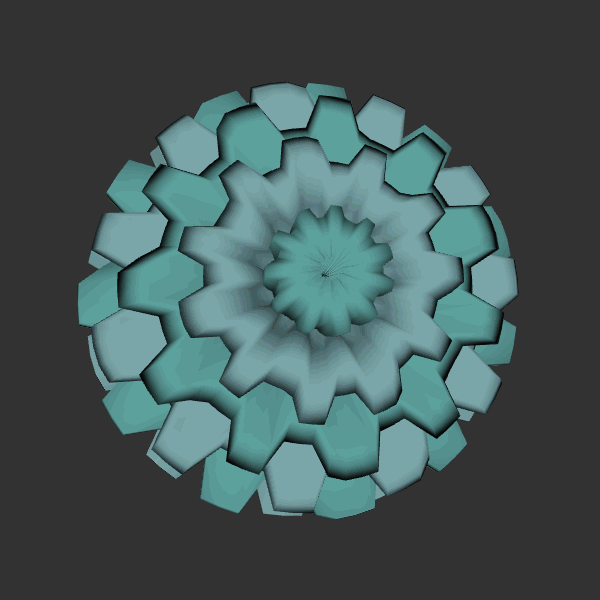
Background: dark